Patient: sex M, age 73
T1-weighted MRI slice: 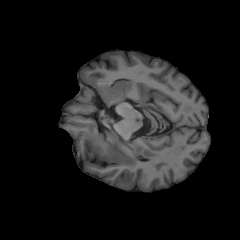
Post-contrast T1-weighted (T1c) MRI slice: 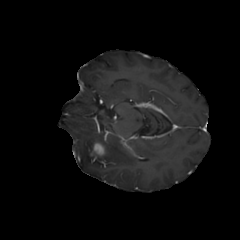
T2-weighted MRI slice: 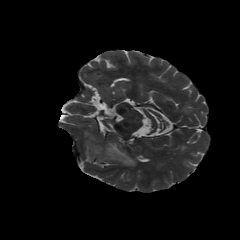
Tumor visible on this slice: yes
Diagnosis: Glioblastoma, IDH-wildtype
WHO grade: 4